Question: I have a bunch of sports team logos. What I want to do is find the color that is used for the highest percentage of pixels. So, for the patriots logo below, I would pick out the blue or #000f47 (white will not be an acceptable color), as this is used for the highest percentage of pixels. Obviously I can eyeball each image, use the color picker tool in Gimp/Photoshop, and determine the color. However, I would like to script this if possible.
I can use any format for the picture input. Would it be possible to read the raw bitmap file format and determine this way? What would be an easy format to read? Do any tools support this, like ImageMagick, etc?

Thanks
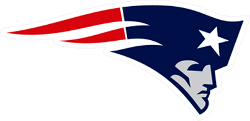
Answer: If you're up for it then it's fairly straight forward to write your own image processor in C#; just run through the pixels, grab the R, G and, B values and increment a counter for each unique combination.
Having said that, if the image is anti-aliased then what you or I would eye-ball as being blue will be variations of the RGB and the processor would count them seperately. You might want to build in some allowable tollerances into the processor.
Just to be picky, isn't the most frequent pixel value in the image above white not blue?